Interaction volume radius: 10 \u00c5
Interaction volume height: 45 \u00c5
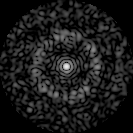
Disorder parameter: 0.8424